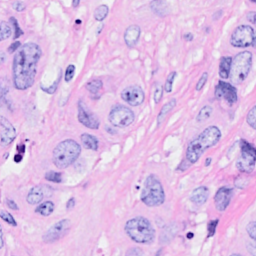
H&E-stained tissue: Breast